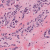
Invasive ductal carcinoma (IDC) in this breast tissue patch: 1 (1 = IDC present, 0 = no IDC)